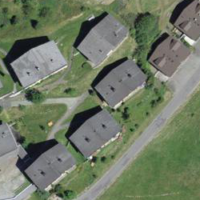
EUNIS habitat code: 54
Species observed at this site:
Angelica sylvestris
Periparus ater